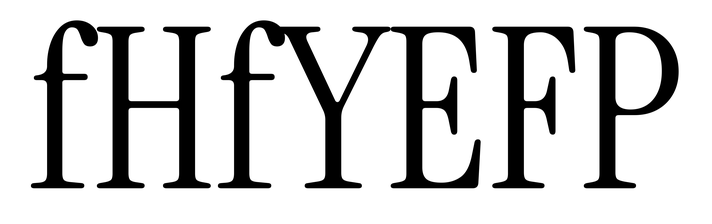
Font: InstrumentSerif-Regular